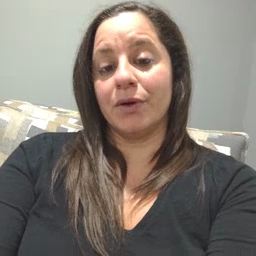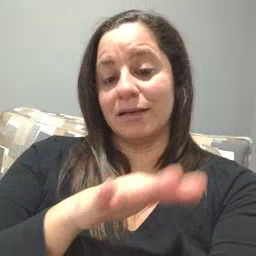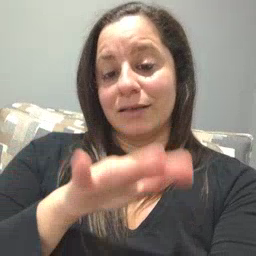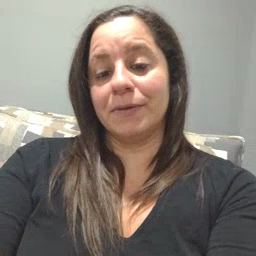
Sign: clean